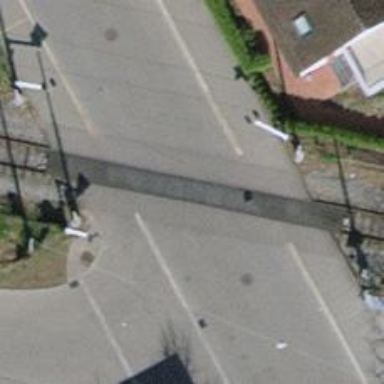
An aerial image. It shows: Level crossing with double half barrier.